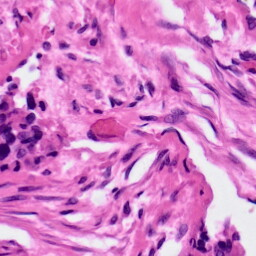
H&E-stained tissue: Ovarian